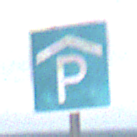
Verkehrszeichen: Parkhaus
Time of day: Midday
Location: Outdoor (RoadRail)
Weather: PartlyCloudy
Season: NotSpecified
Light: Natural